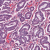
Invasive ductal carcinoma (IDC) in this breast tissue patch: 1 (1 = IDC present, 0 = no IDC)